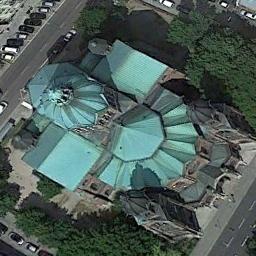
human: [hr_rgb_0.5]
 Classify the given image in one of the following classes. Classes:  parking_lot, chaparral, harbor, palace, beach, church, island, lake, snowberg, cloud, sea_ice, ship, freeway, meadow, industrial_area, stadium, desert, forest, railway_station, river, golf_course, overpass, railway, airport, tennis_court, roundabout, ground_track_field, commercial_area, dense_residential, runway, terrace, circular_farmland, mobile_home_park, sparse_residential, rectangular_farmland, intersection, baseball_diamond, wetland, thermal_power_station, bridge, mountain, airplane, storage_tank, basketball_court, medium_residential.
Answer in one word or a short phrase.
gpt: church